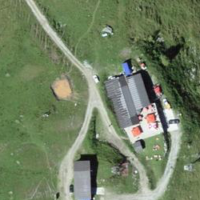
EUNIS habitat code: 26
Species observed at this site:
Parnassia palustris
Motacilla alba
Anthus trivialis